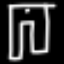
Label: pants